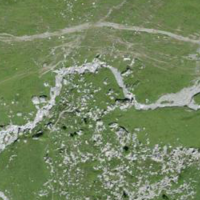
EUNIS habitat code: 23
Species observed at this site:
Oenanthe oenanthe